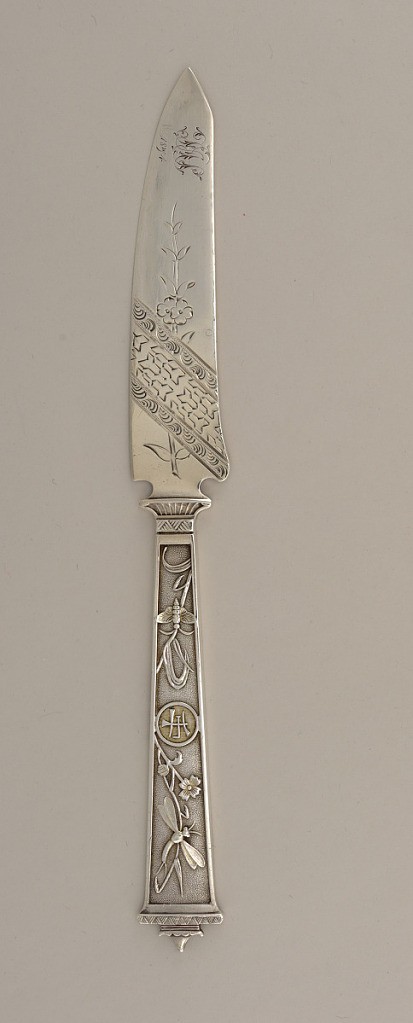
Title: knife
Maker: Gorham Manufacturing Company, Providence, Rhode Island, USA, founded 1818
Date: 1875–80
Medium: gold plated, silver
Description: Fish knife engraved on both handle and blade. On blade: abstract and floral pattern; handle decorated with dragonflies and a character in a circle; crown-like terminal on handle.